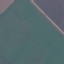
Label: AnnualCrop